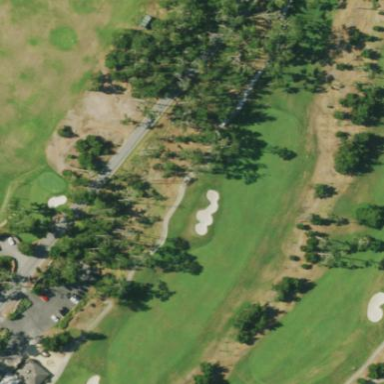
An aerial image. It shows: Golf rough area.